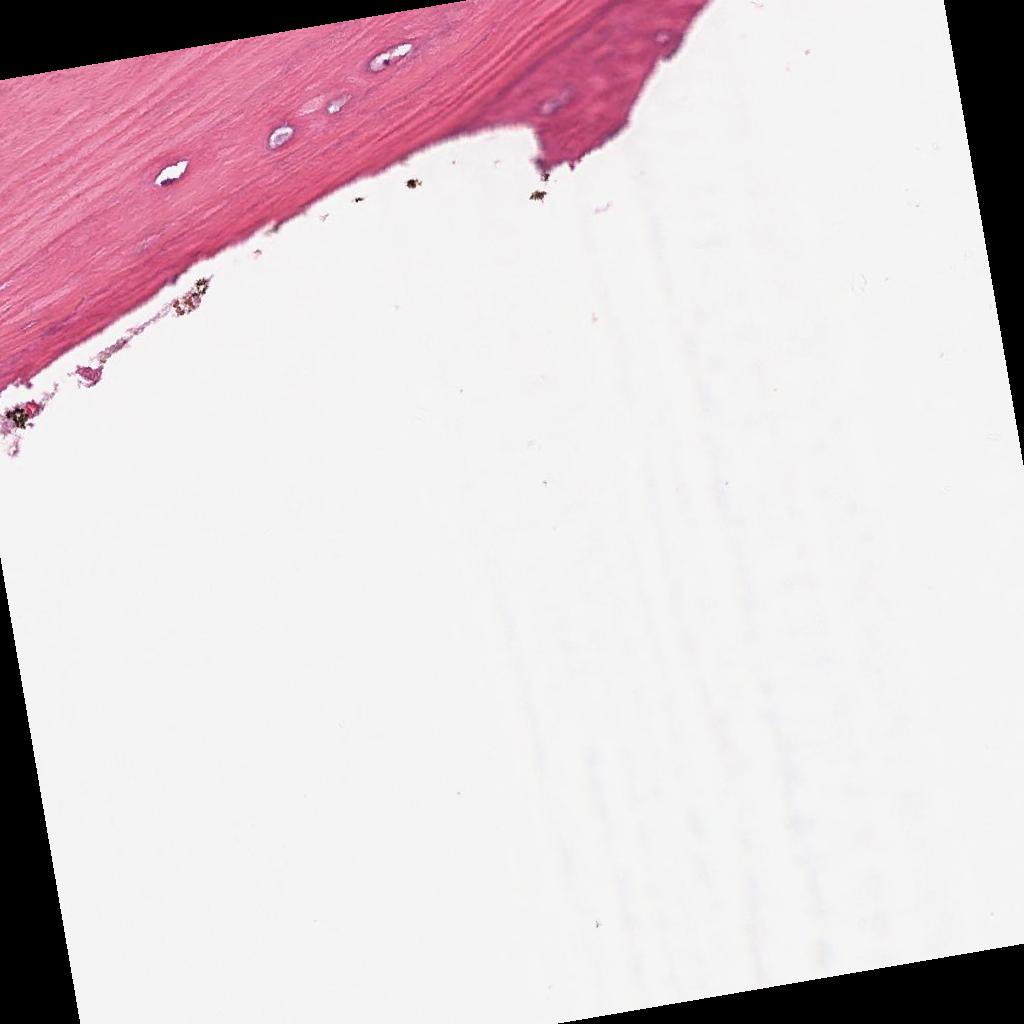
Label: Non-Tumor